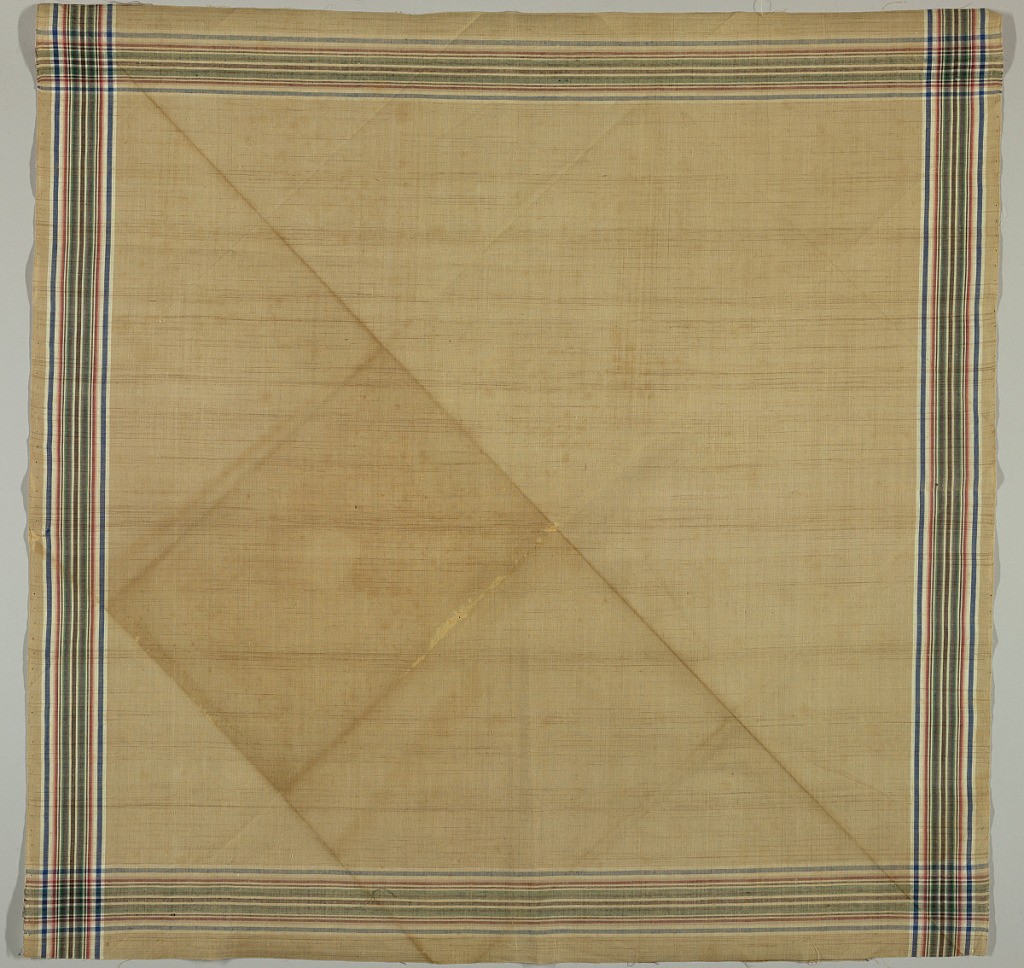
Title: Square
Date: late 19th century
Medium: cotton Technique: plain weave
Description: Light tan ground with narrow border stripes of blue, rose, green, purple, brown and white.